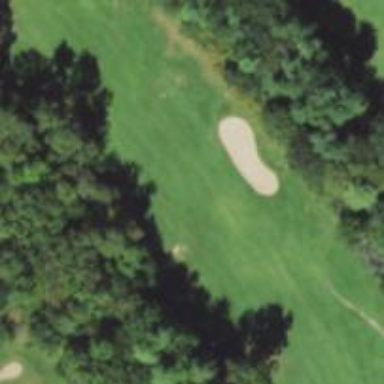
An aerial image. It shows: Golf hole.